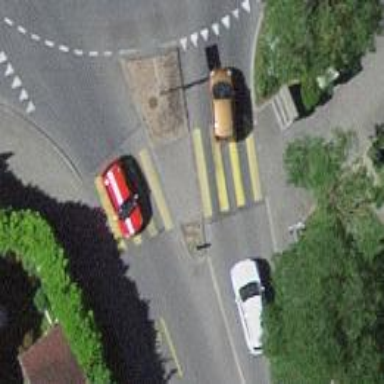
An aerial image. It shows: Uncontrolled crossing with central island on the road.